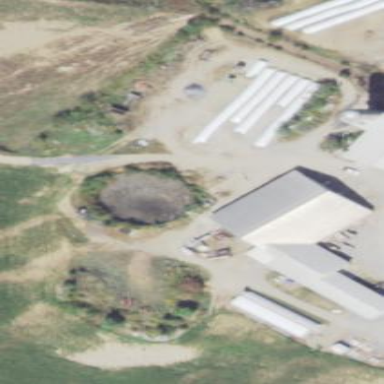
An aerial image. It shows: Farm auxiliary building.